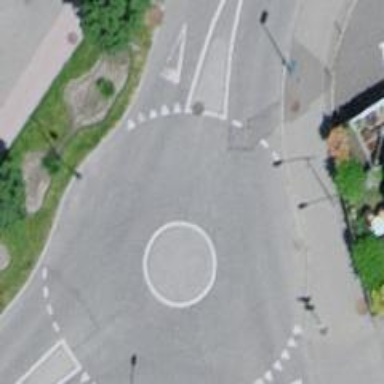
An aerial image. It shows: Roundabout on residential road with asphalt surface.